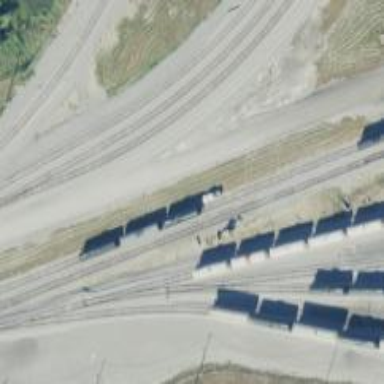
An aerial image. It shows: Rail spur service.